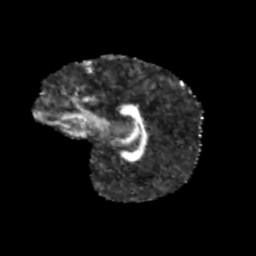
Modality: FA
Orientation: sagittal
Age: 12
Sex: male
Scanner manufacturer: siemens
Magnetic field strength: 3 T
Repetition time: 3.8 s
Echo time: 0.07 s